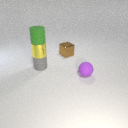
small yellow metal cylinder above small gray rubber cylinder